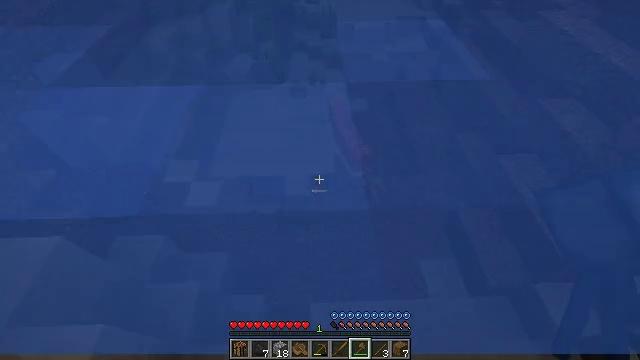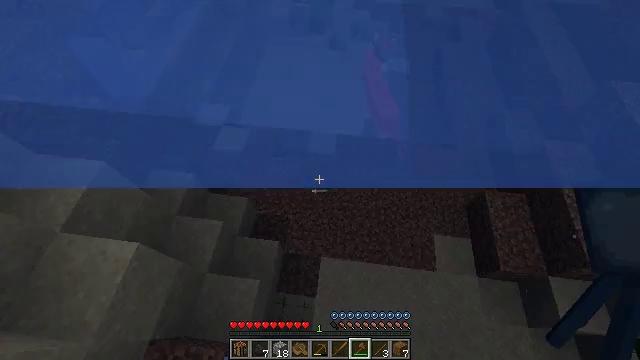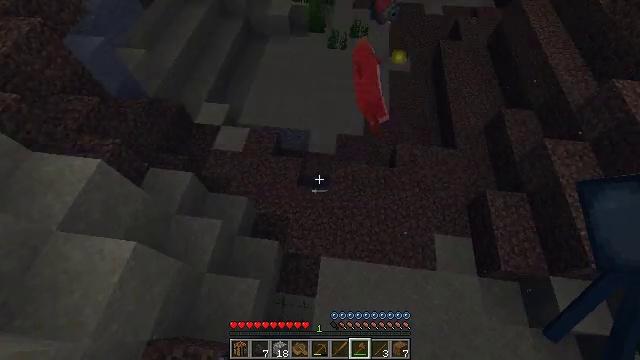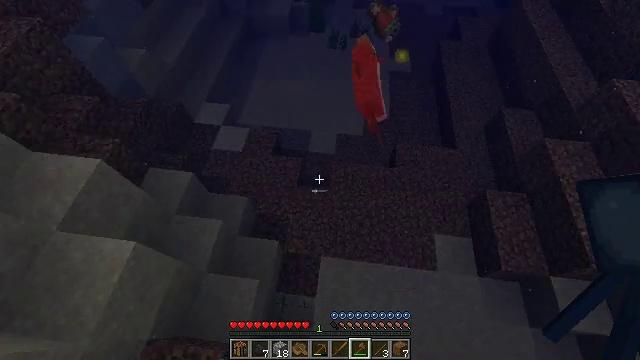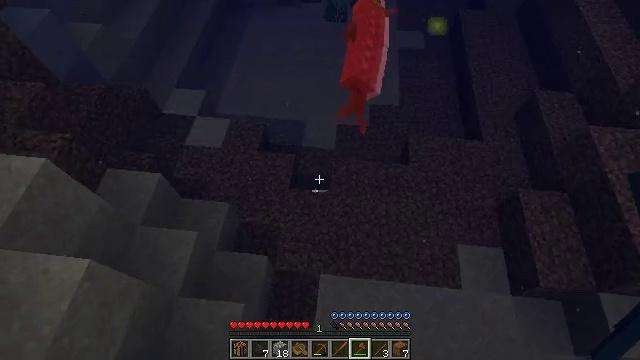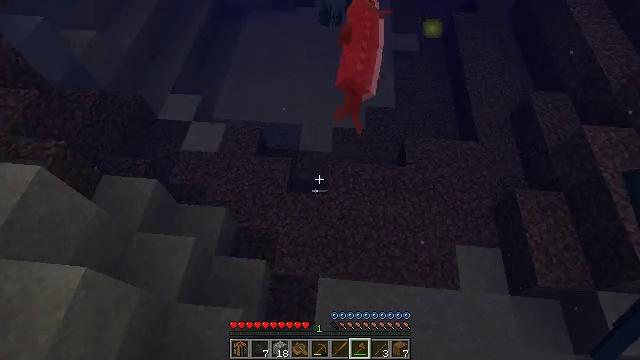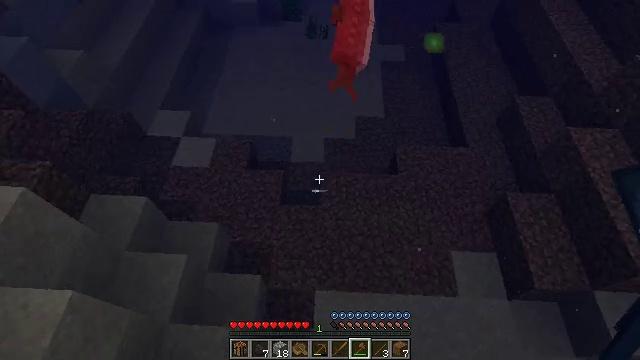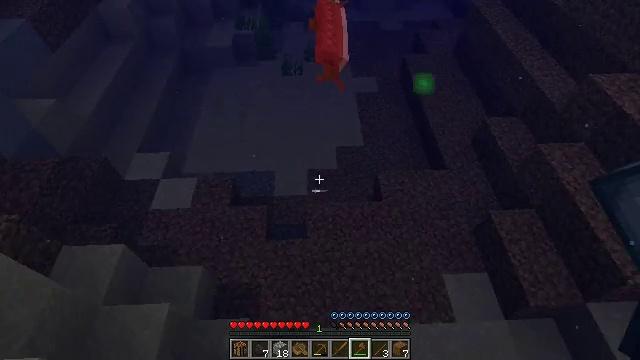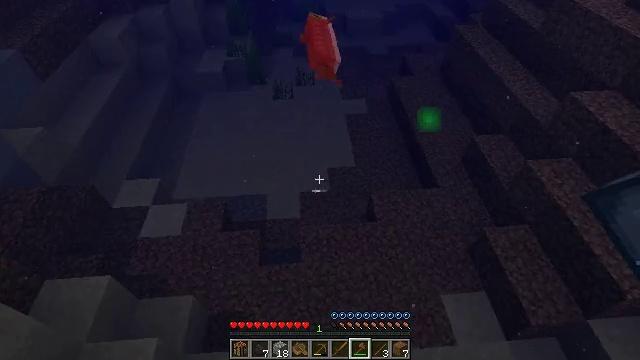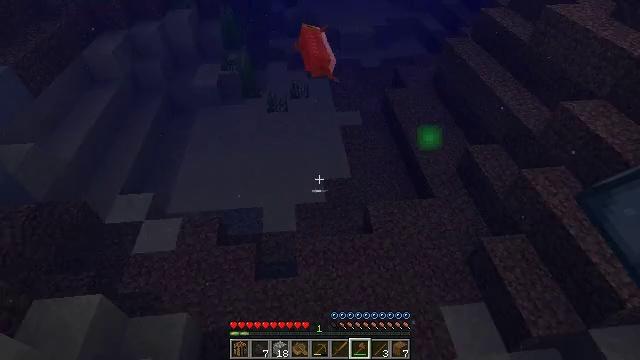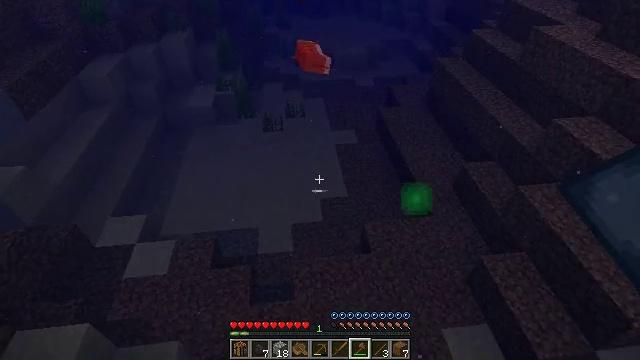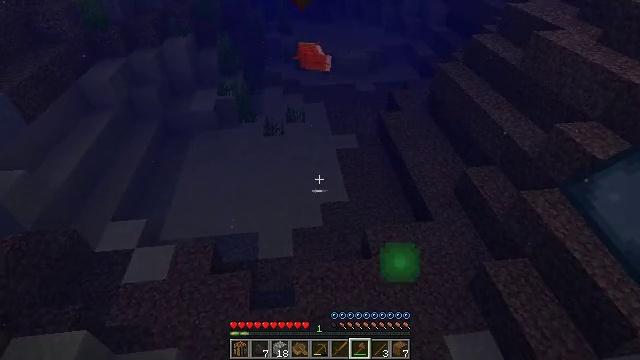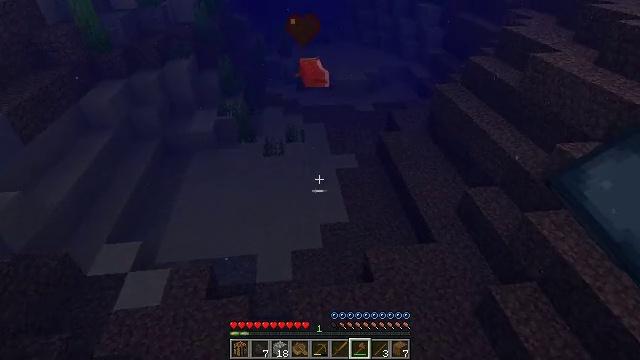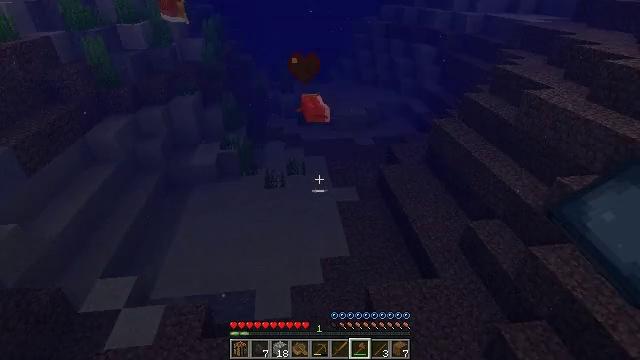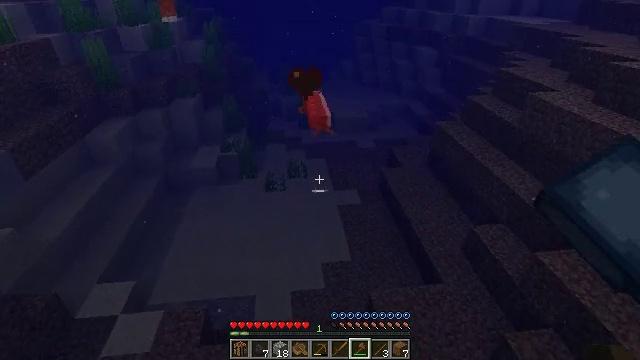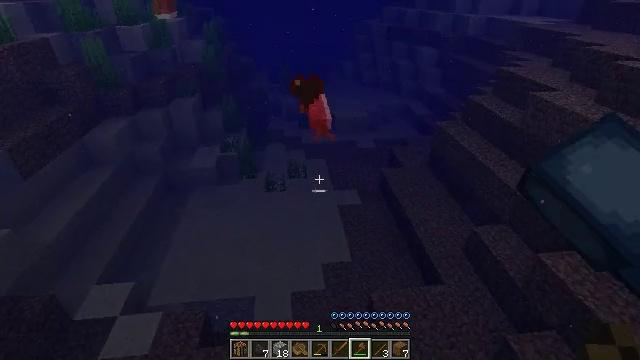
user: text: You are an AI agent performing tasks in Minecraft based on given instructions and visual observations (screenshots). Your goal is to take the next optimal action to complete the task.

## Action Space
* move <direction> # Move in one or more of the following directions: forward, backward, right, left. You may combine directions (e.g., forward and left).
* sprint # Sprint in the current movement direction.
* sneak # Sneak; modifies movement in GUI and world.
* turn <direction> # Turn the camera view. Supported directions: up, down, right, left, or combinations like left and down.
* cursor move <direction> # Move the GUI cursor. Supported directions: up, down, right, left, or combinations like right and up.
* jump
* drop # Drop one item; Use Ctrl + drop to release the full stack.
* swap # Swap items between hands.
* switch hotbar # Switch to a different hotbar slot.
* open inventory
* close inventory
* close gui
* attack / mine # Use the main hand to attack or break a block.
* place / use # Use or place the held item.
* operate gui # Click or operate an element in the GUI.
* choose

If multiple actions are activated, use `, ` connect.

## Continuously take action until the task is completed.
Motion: motion action
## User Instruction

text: Kill the salmon.
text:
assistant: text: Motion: turn left and down
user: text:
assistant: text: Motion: no_op
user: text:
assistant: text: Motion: no_op
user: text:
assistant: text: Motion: turn right
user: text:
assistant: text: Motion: turn right
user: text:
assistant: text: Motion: move forward, turn right and up
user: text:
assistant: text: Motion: move forward, turn right and up
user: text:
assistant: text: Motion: move forward, turn right and up
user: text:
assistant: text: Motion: move forward, turn right and up
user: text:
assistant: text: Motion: move forward, turn right and up
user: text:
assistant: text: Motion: move forward
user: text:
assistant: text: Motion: move forward, turn up
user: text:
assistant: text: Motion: move forward, turn up
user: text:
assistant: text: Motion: no_op
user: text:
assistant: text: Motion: no_op
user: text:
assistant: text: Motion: move forward
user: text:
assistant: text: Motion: move forward, turn right and down
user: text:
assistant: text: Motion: move forward, turn right
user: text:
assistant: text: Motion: move forward
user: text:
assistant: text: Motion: move forward
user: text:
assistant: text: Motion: move forward, turn left and up
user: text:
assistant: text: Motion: move forward, turn left and up
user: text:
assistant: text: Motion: move forward, turn left and up
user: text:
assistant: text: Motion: move forward, turn left and up
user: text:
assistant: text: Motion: move forward
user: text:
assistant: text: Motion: move forward
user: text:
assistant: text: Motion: move forward
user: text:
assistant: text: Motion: move forward
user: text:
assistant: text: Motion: move forward, jump
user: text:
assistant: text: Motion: move forward, turn right, jump